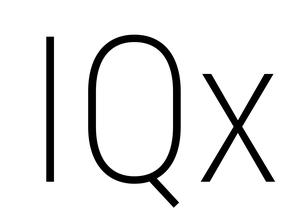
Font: Roboto_Condensed_ExtraLight